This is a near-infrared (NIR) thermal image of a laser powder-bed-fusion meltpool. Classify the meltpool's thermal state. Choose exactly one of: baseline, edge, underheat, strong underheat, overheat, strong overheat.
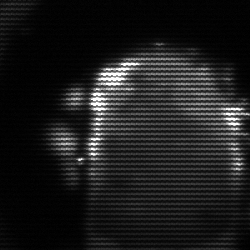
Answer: baseline